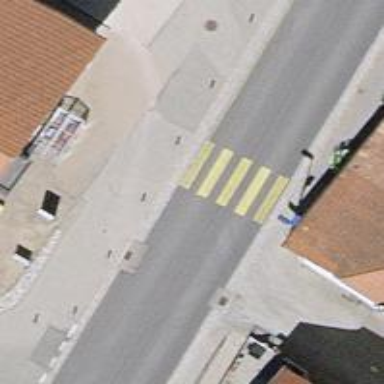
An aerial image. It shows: Uncontrolled crossing on the road.